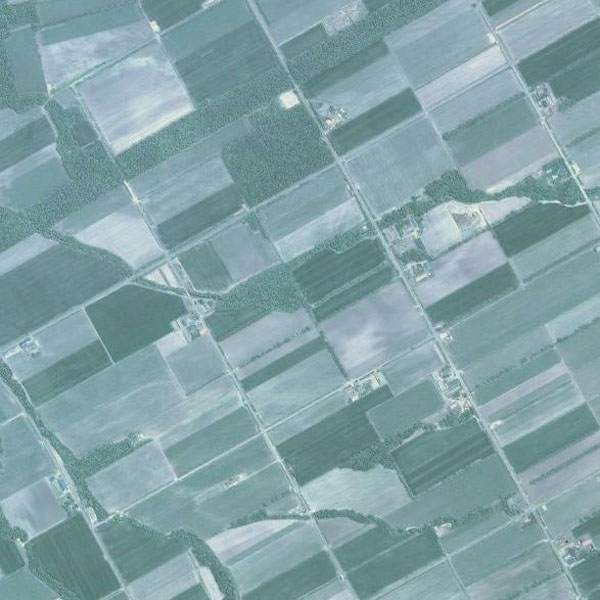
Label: Farmland